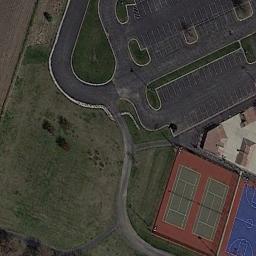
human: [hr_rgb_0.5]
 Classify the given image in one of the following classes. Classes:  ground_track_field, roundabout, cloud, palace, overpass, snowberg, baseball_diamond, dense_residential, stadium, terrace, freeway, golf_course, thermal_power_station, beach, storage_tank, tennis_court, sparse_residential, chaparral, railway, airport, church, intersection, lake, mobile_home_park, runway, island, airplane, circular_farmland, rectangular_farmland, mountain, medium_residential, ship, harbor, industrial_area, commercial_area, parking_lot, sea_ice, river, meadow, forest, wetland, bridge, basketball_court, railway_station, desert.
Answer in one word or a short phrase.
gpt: tennis_court